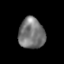
Tissue: lung
Cell type: Epithelial cells
Senescence score: 0.2095
Nuclear area (px): 783
Mean DAPI intensity: 118.436